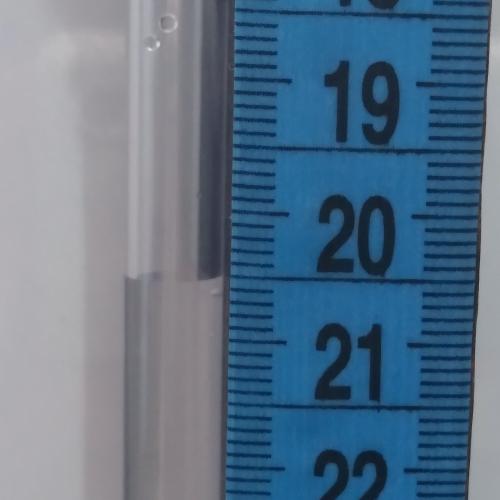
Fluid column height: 20.5 cm